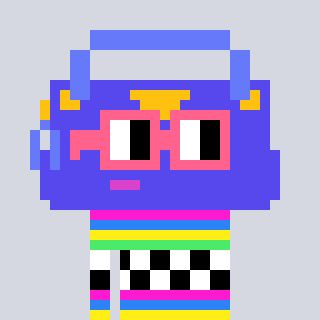
a pixel art character with square pink glasses, a bag-shaped head and a cold-colored body on a cool background